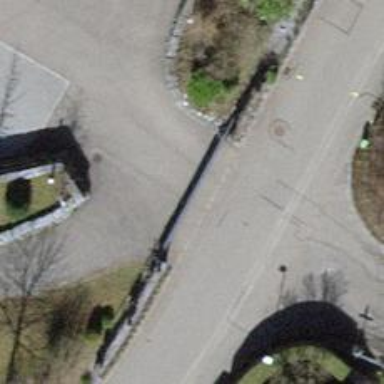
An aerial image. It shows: Gate.